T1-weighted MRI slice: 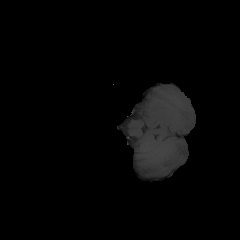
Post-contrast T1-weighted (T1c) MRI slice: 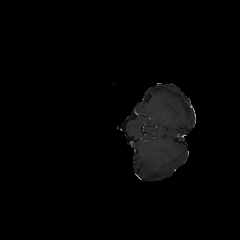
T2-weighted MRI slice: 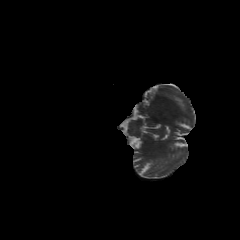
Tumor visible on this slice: no